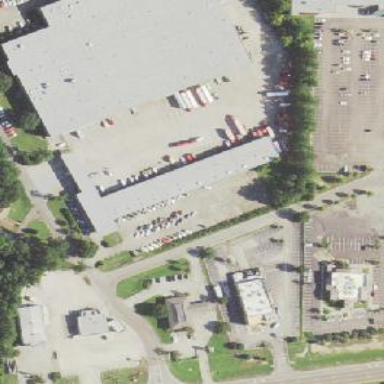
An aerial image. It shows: Industrial building.